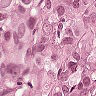
Metastatic tissue present: yes